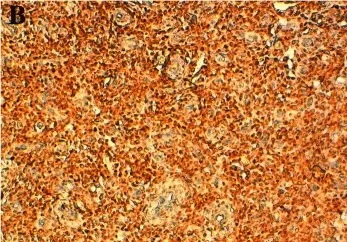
Immunohistochemical features of the tumor (x 200). B: tumor cells stain positive for progesterone receptors.
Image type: pathology (immunostaining)